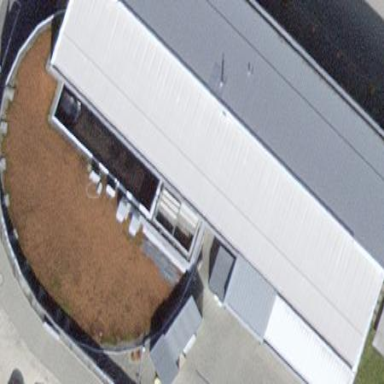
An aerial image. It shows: Car shop building.